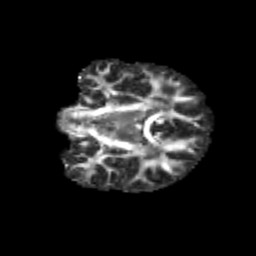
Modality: FA
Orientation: coronal
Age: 13
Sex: male
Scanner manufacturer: siemens
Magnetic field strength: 3 T
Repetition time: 3.8 s
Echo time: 0.07 s